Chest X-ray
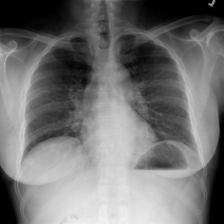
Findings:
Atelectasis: negative
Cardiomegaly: negative
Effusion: negative
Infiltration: negative
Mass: negative
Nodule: negative
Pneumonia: negative
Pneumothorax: negative
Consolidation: negative
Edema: negative
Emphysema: negative
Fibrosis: negative
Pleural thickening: negative
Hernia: negative